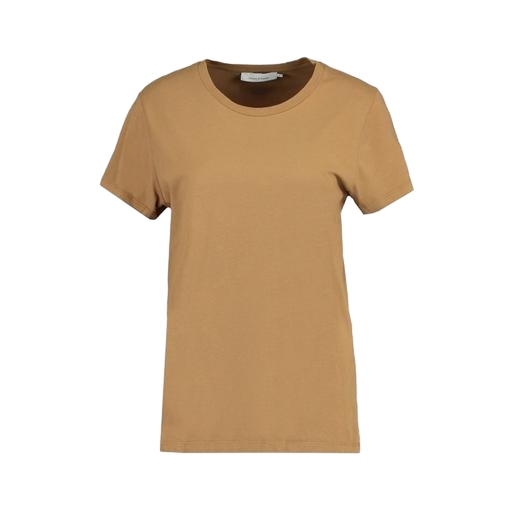
tan t-shirt, tan tee shirt, brown tshirt, white background